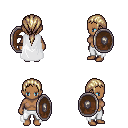
a pixel art fantasy rpg character, female body template, human, dark skin, white cape, white pants, white blonde ponytail hairstyle, shield, four views (front, back, left, right), 2x2 character sprite sheet, small pixel art, hard edges, no anti-aliasing